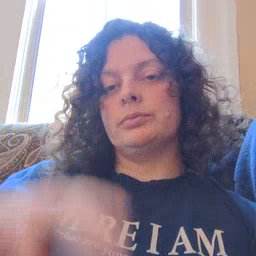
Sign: uncle